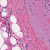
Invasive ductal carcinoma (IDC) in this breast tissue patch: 0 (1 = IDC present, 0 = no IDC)